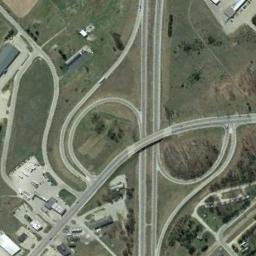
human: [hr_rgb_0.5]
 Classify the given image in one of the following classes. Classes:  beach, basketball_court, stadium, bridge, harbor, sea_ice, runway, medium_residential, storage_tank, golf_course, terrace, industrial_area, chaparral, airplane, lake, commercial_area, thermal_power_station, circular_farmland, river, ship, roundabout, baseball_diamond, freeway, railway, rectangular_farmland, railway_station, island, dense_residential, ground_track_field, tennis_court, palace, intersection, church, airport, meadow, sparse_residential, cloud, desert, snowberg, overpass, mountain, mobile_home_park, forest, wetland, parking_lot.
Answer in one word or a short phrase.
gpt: overpass